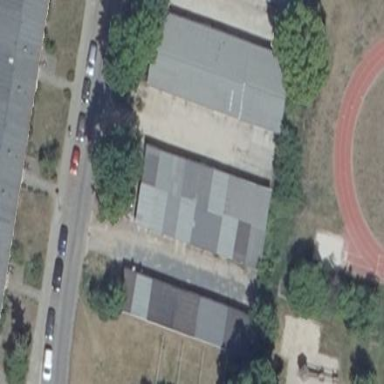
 while the buildings are beige in color."